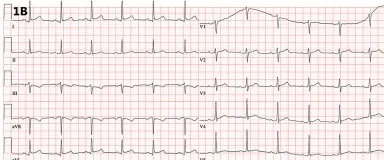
(B) 12-lead ECG after successful catheter ablation documenting loss of preexcitation (recorded at 25 mm/s).
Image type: electrography (ekg)